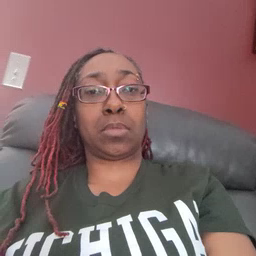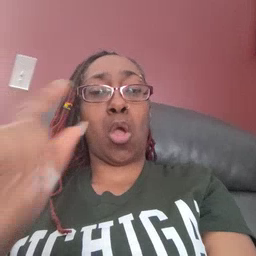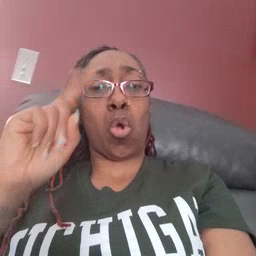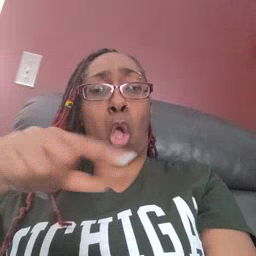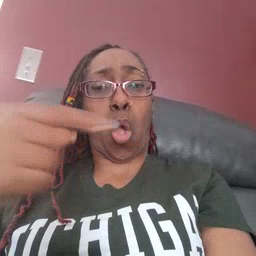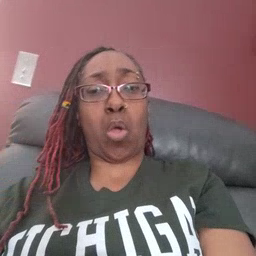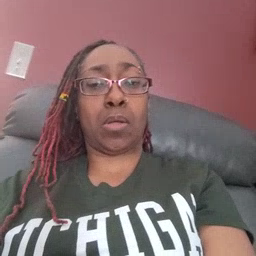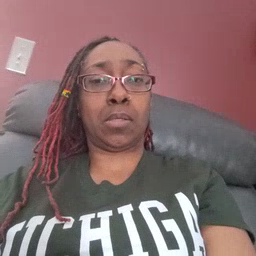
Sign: go